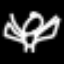
Label: angel